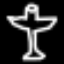
Label: airplane